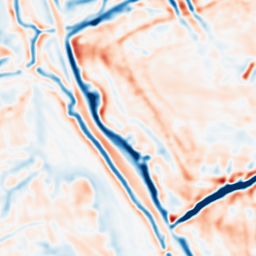
Category: multiscale
Decomposition family: dog
Decomposition parameters: sigma_low: 2
sigma_high: 5
Upsampling method: sinc_hamming
Upsampling parameters: scale: 4
kernel_size: 8
Upsampling scale: 4